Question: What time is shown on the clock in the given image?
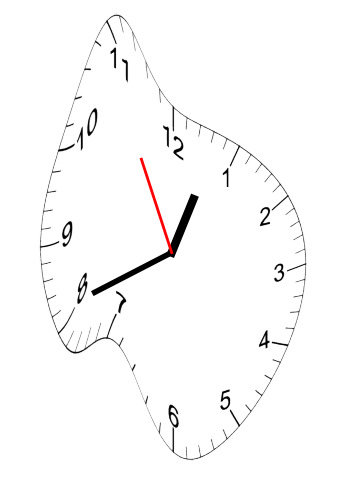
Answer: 12:40:55